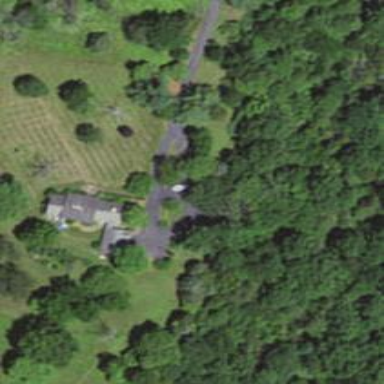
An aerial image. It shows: Driveway leading to service road.